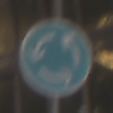
Verkehrszeichen: Kreisverkehr
Umgebung: Indoor, Urban
Tageszeit: NotSpecified
Wetter: NotSpecified
Licht: Artificial
Jahreszeit: NotSpecified
Kontrast: MediumContrast